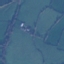
Land use / land cover class: Pasture